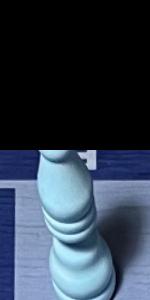
Label: Bishop_White